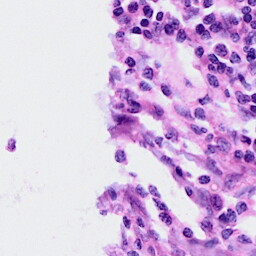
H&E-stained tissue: Cervix